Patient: sex M, age 68
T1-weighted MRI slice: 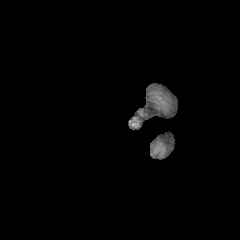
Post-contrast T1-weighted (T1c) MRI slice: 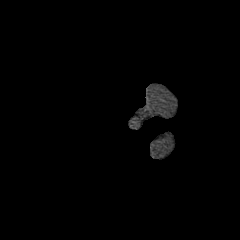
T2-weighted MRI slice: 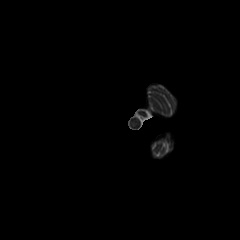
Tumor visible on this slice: no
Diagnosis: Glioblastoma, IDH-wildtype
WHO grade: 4